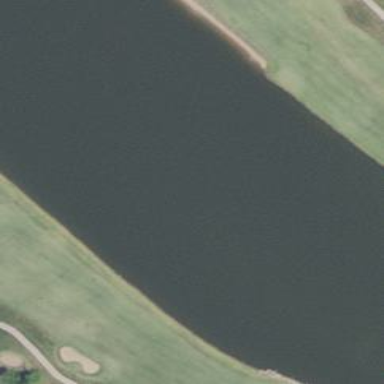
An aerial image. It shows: Well-maintained grassy area designated as golf fairway.